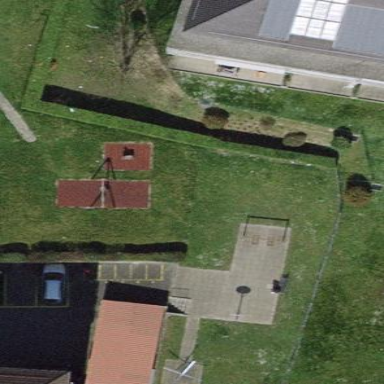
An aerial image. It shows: Playground area for leisure land.